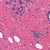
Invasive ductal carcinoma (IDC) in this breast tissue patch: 0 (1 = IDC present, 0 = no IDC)